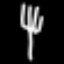
Label: fork